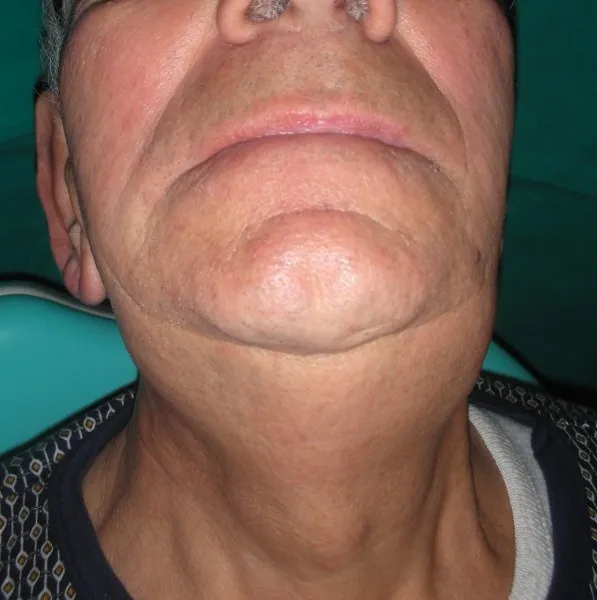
Hard tumefaction of a normal color in the left submandibular region.
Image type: medical_photograph (other_medical_photograph)